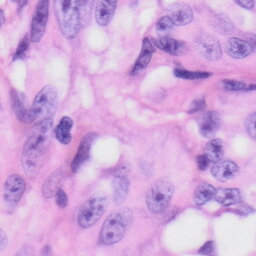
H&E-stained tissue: Skin